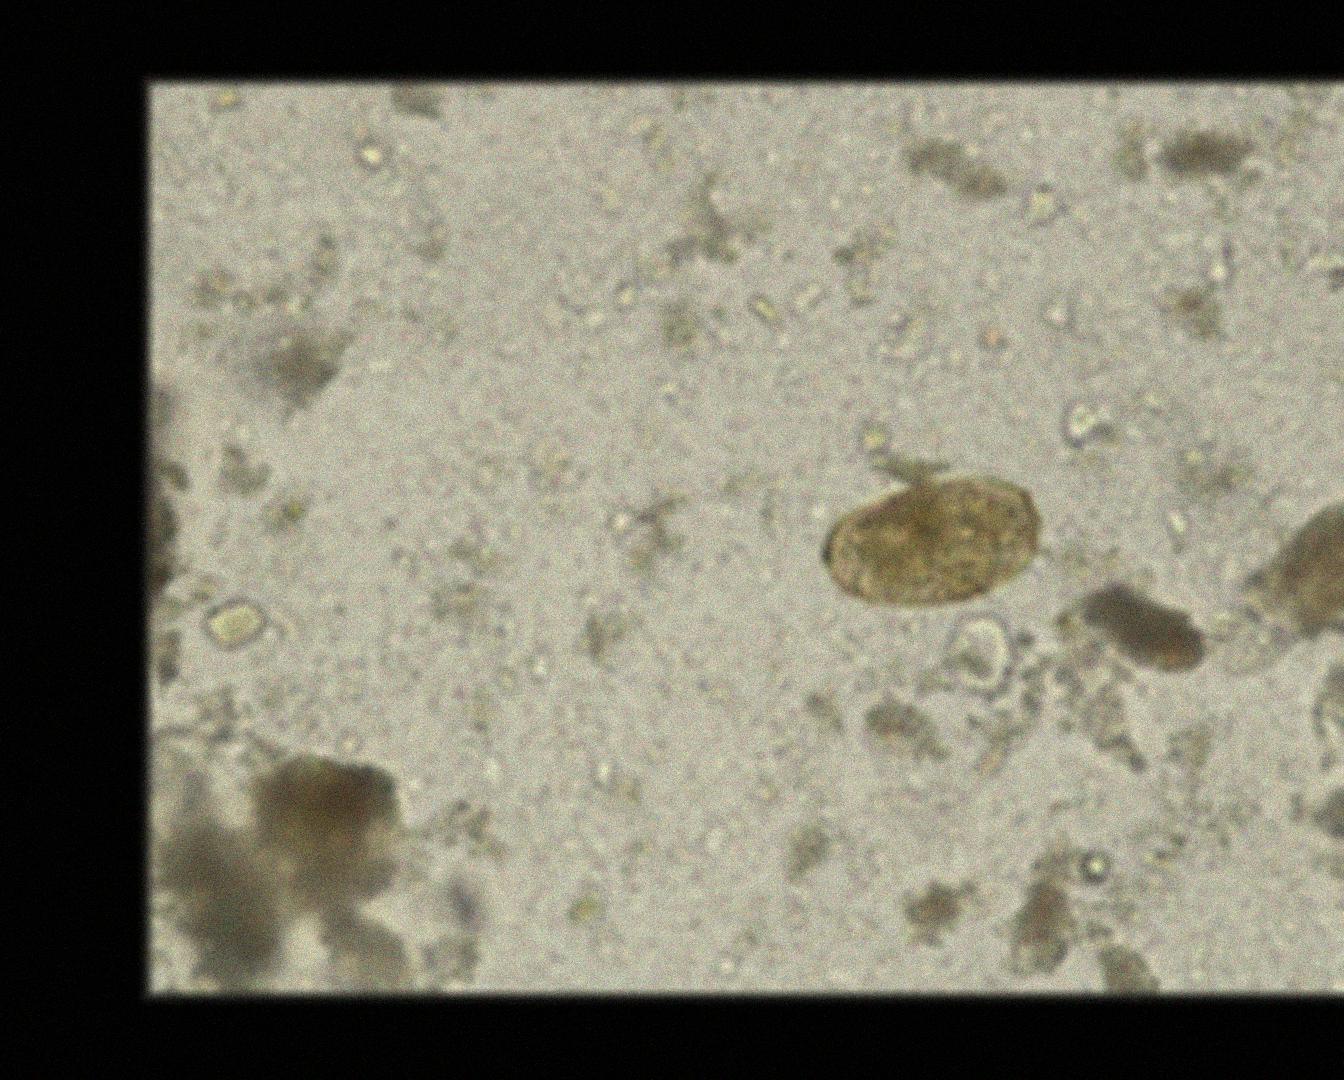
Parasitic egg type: Paragonimus spp